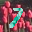
Label: 7